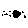
Label: moon